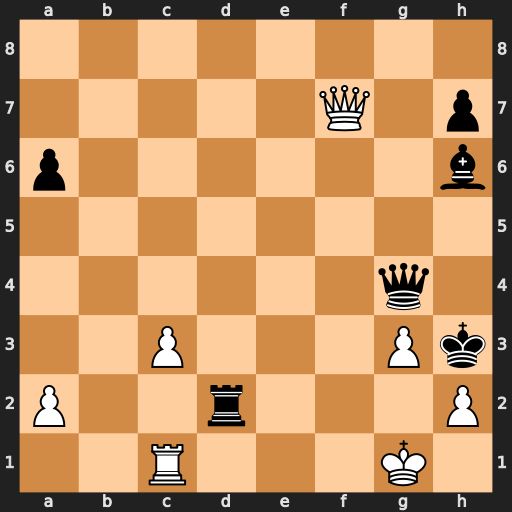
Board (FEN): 8/5Q1p/p6b/8/6q1/2P3Pk/P2r3P/2R3K1
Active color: w
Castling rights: -
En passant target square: -
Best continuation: Qf1+ Rg2+ Qxg2#